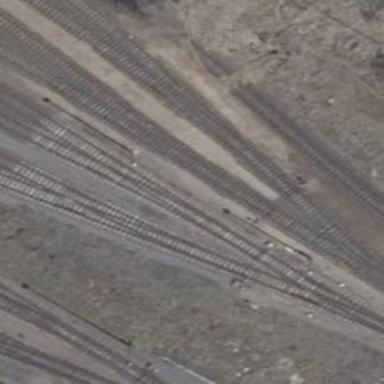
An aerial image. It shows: Railway switch.